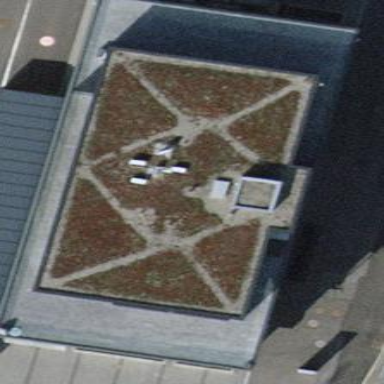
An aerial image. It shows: Office building with flat roof.